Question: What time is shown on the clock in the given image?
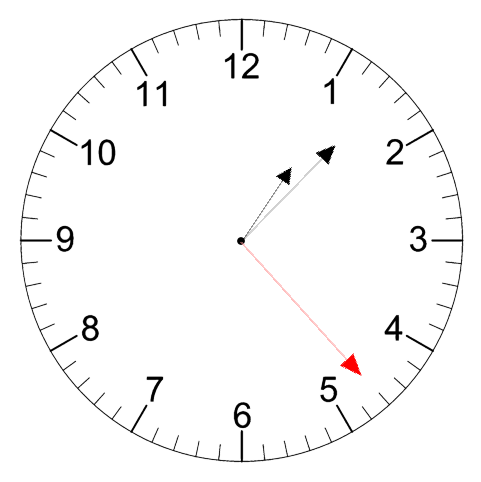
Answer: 01:07:23